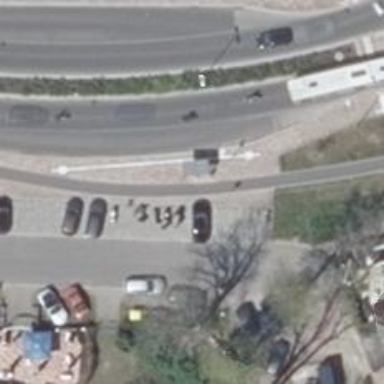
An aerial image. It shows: Asphalt cycleway.